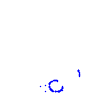
Particle: kaon